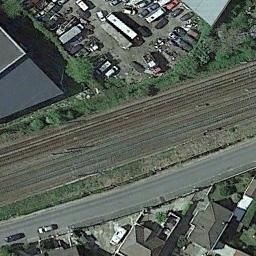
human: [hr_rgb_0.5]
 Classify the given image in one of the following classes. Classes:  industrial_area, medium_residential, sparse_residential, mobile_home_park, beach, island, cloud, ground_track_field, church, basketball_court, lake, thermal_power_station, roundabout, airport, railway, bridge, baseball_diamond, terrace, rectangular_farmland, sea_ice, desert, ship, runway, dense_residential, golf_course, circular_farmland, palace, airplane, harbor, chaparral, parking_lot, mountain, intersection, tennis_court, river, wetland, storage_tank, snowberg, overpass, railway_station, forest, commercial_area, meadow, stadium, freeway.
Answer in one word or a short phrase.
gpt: railway